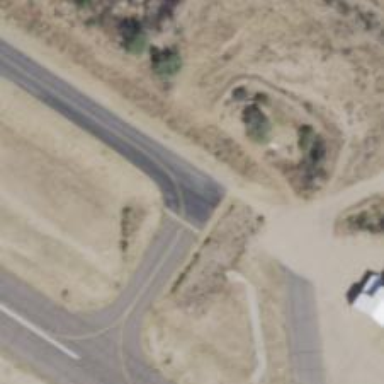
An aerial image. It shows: View of taxiway at the airport.